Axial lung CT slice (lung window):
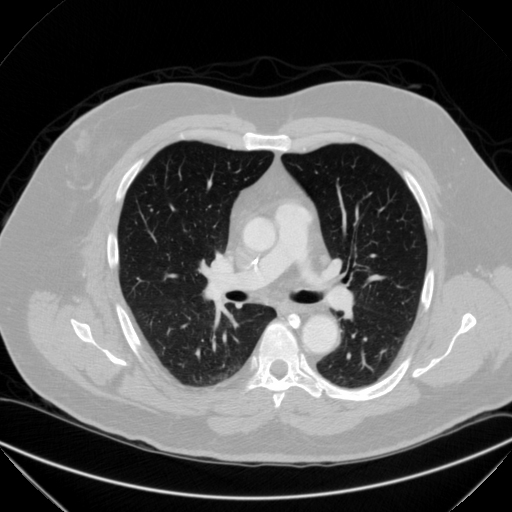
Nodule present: no